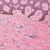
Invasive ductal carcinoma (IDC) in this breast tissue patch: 0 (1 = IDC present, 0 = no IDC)